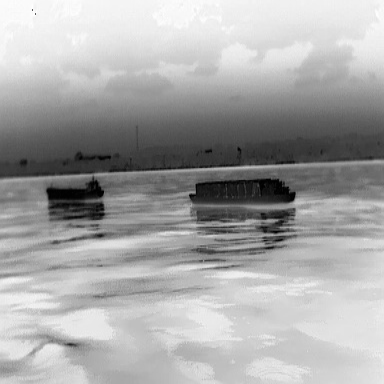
There are two objects shown in the infrared image, including a liner, and a fishing_boat.